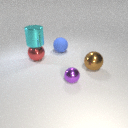
large red metal sphere behind large brown metal sphere